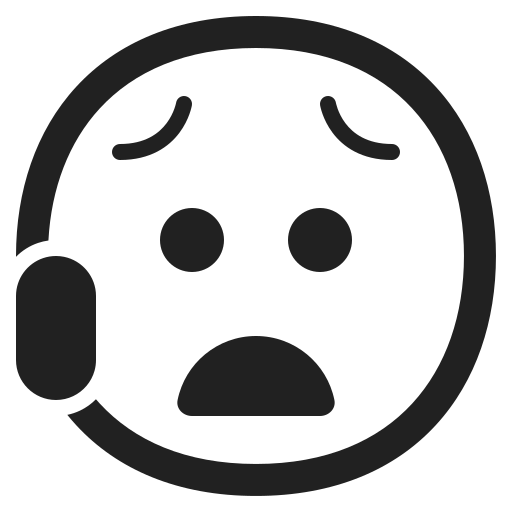
anxious face with sweat high contrast